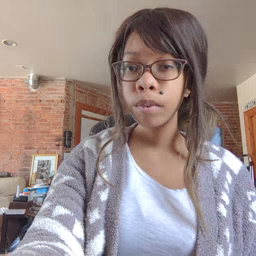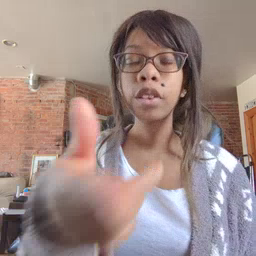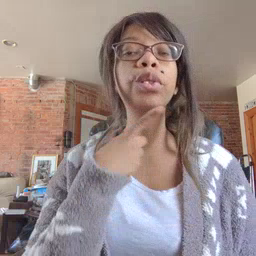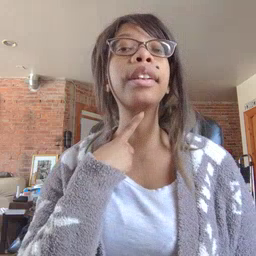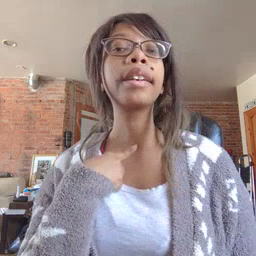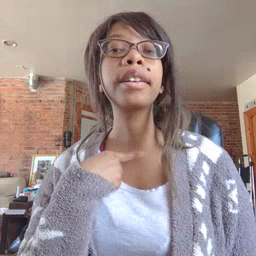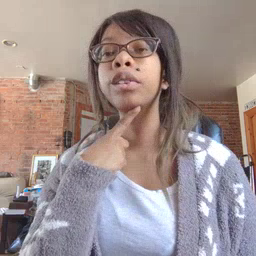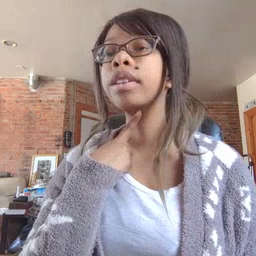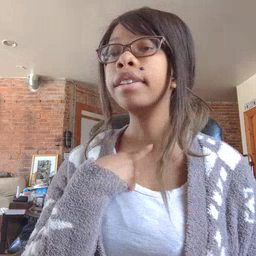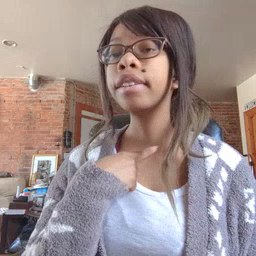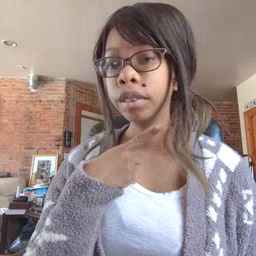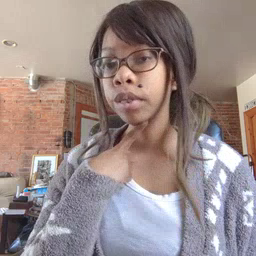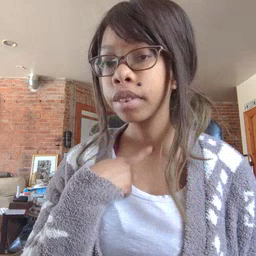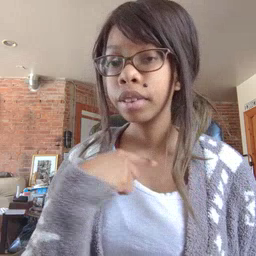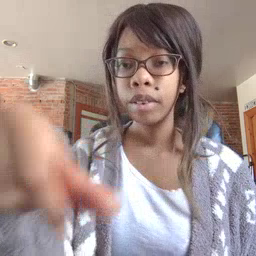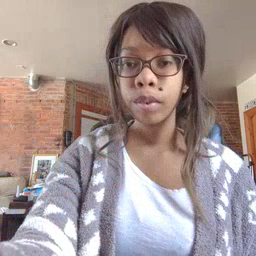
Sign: thirsty